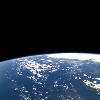
Label: water